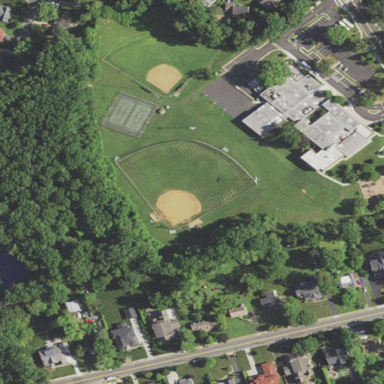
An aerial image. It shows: Softball pitch for leisure sports.